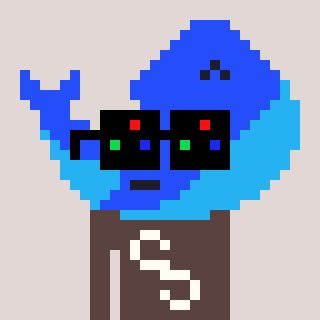
a pixel art character with square black sunglasses, a whale-shaped head and a darkbrown-colored body on a warm background